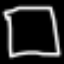
Label: square